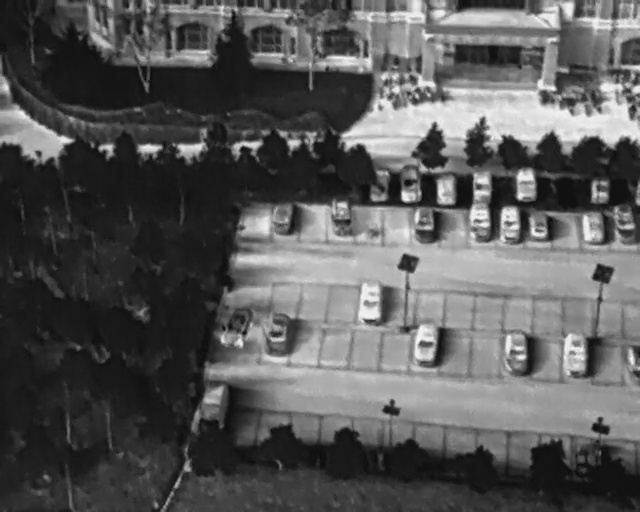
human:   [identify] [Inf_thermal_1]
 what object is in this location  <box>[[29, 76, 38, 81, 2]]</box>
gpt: <ref>1 medium car at the bottom</ref>